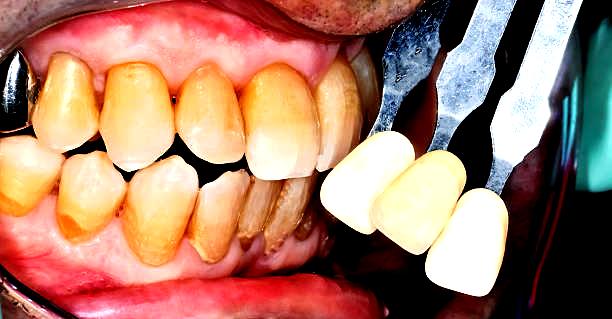
Condition: Calculus